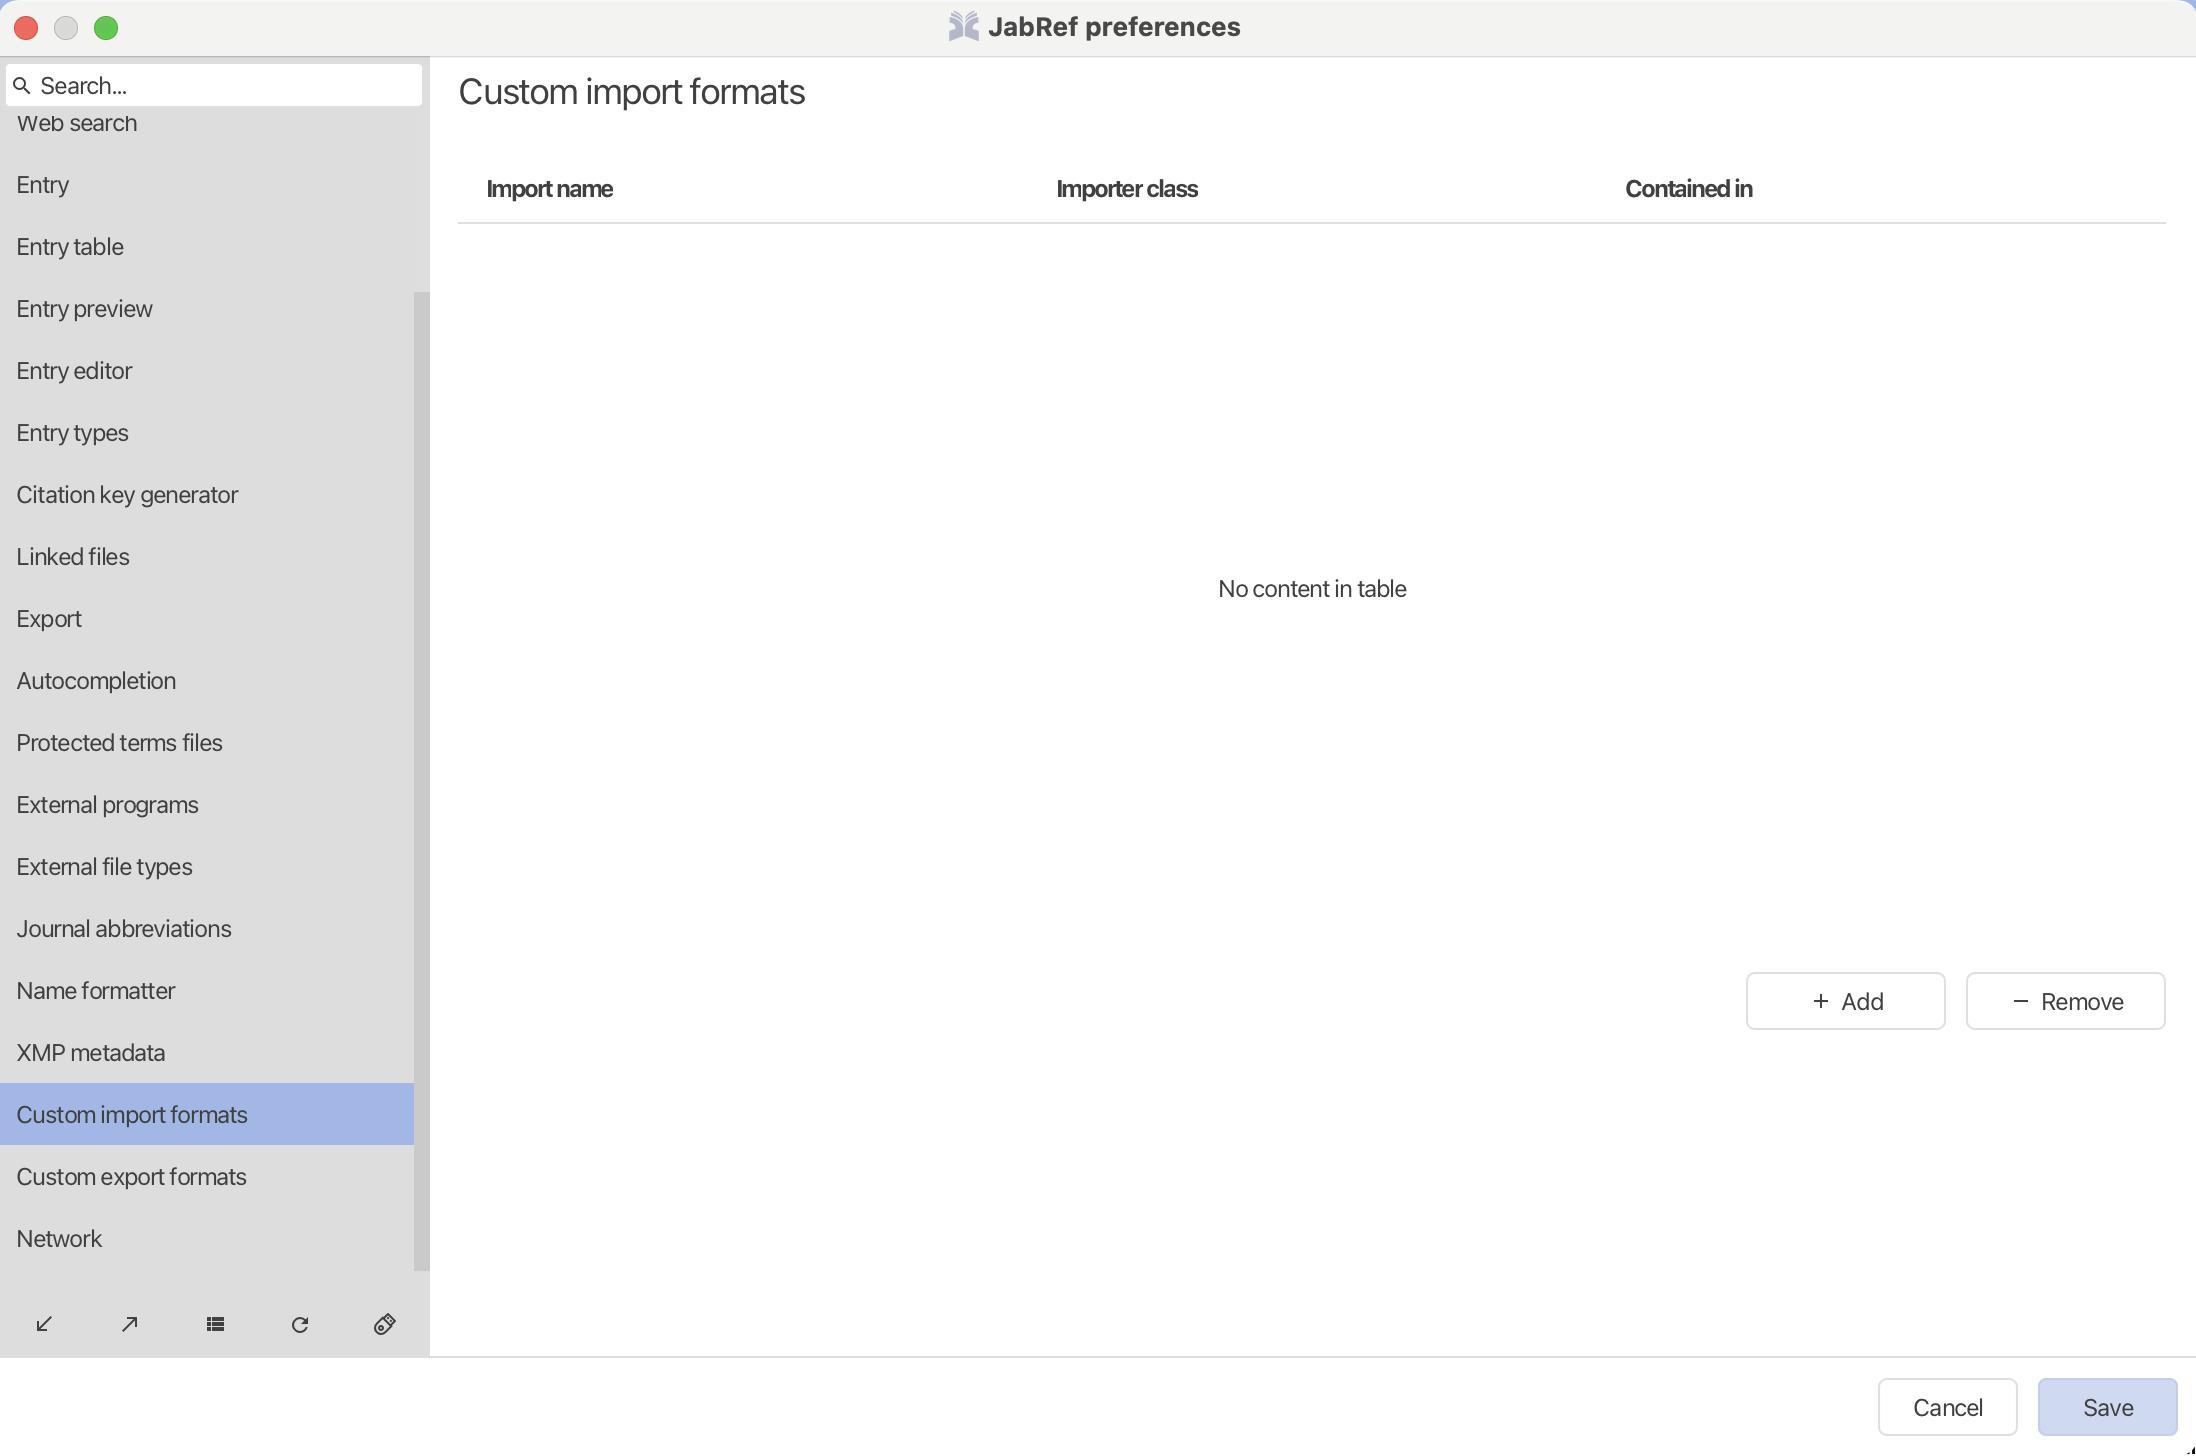
Accessibility tree:
{"name": "JabRef_preferences", "role": "AXWindow", "description": null, "role_description": "звичайне вікно", "value": null, "position": "314.00;193.00", "size": "1100;728", "children": [{"name": null, "role": "No role", "description": null, "role_description": "dialog", "value": null, "position": "0.00;28.00", "size": "1100;700", "children": [{"name": null, "role": "AXButton", "description": "Cancel", "role_description": "кнопка", "value": null, "position": "940.00;689.00", "size": "70;29", "children": []}, {"name": null, "role": "AXButton", "description": "Save", "role_description": "кнопка", "value": null, "position": "1020.00;689.00", "size": "70;29", "children": []}, {"name": null, "role": "AXTextField", "description": null, "role_description": "текстове поле", "value": "Search...", "position": "3.00;31.00", "size": "210;23", "children": [{"name": null, "role": "AXStaticText", "description": null, "role_description": "текст", "value": "Search...", "position": "21.00;35.00", "size": "43;15", "children": []}, {"name": null, "role": "AXStaticText", "description": null, "role_description": "текст", "value": "", "position": "21.00;35.00", "size": "0;15", "children": []}, {"name": null, "role": "AXStaticText", "description": null, "role_description": "текст", "value": null, "position": "6.00;35.50", "size": "12;14", "children": []}]}, {"name": null, "role": "AXTable", "description": null, "role_description": "list", "value": null, "position": "0.00;57.00", "size": "216;580", "children": [{"name": "Network", "role": "AXRow", "description": null, "role_description": "рядок таблиці", "value": null, "position": "1.00;603.50", "size": "207;31", "children": [{"name": null, "role": "AXStaticText", "description": null, "role_description": "текст", "value": "Network", "position": "9.00;611.50", "size": "43;15", "children": []}]}, {"name": "Web_search", "role": "AXRow", "description": null, "role_description": "рядок таблиці", "value": null, "position": "1.00;45.50", "size": "207;31", "children": [{"name": null, "role": "AXStaticText", "description": null, "role_description": "текст", "value": "Web search", "position": "9.00;53.50", "size": "60;15", "children": []}]}, {"name": "Entry", "role": "AXRow", "description": null, "role_description": "рядок таблиці", "value": null, "position": "1.00;76.50", "size": "207;31", "children": [{"name": null, "role": "AXStaticText", "description": null, "role_description": "текст", "value": "Entry", "position": "9.00;84.50", "size": "26;15", "children": []}]}, {"name": "Entry_table", "role": "AXRow", "description": null, "role_description": "рядок таблиці", "value": null, "position": "1.00;107.50", "size": "207;31", "children": [{"name": null, "role": "AXStaticText", "description": null, "role_description": "текст", "value": "Entry table", "position": "9.00;115.50", "size": "53;15", "children": []}]}, {"name": "Entry_preview", "role": "AXRow", "description": null, "role_description": "рядок таблиці", "value": null, "position": "1.00;138.50", "size": "207;31", "children": [{"name": null, "role": "AXStaticText", "description": null, "role_description": "текст", "value": "Entry preview", "position": "9.00;146.50", "size": "68;15", "children": []}]}, {"name": "Entry_editor", "role": "AXRow", "description": null, "role_description": "рядок таблиці", "value": null, "position": "1.00;169.50", "size": "207;31", "children": [{"name": null, "role": "AXStaticText", "description": null, "role_description": "текст", "value": "Entry editor", "position": "9.00;177.50", "size": "58;15", "children": []}]}, {"name": "Entry_types", "role": "AXRow", "description": null, "role_description": "рядок таблиці", "value": null, "position": "1.00;200.50", "size": "207;31", "children": [{"name": null, "role": "AXStaticText", "description": null, "role_description": "текст", "value": "Entry types", "position": "9.00;208.50", "size": "56;15", "children": []}]}, {"name": "Citation_key_generator", "role": "AXRow", "description": null, "role_description": "рядок таблиці", "value": null, "position": "1.00;231.50", "size": "207;31", "children": [{"name": null, "role": "AXStaticText", "description": null, "role_description": "текст", "value": "Citation key generator", "position": "9.00;239.50", "size": "110;15", "children": []}]}, {"name": "Linked_files", "role": "AXRow", "description": null, "role_description": "рядок таблиці", "value": null, "position": "1.00;262.50", "size": "207;31", "children": [{"name": null, "role": "AXStaticText", "description": null, "role_description": "текст", "value": "Linked files", "position": "9.00;270.50", "size": "56;15", "children": []}]}, {"name": "Export", "role": "AXRow", "description": null, "role_description": "рядок таблиці", "value": null, "position": "1.00;293.50", "size": "207;31", "children": [{"name": null, "role": "AXStaticText", "description": null, "role_description": "текст", "value": "Export", "position": "9.00;301.50", "size": "33;15", "children": []}]}, {"name": "Autocompletion", "role": "AXRow", "description": null, "role_description": "рядок таблиці", "value": null, "position": "1.00;324.50", "size": "207;31", "children": [{"name": null, "role": "AXStaticText", "description": null, "role_description": "текст", "value": "Autocompletion", "position": "9.00;332.50", "size": "80;15", "children": []}]}, {"name": "Protected_terms_files", "role": "AXRow", "description": null, "role_description": "рядок таблиці", "value": null, "position": "1.00;355.50", "size": "207;31", "children": [{"name": null, "role": "AXStaticText", "description": null, "role_description": "текст", "value": "Protected terms files", "position": "9.00;363.50", "size": "103;15", "children": []}]}, {"name": "External_programs", "role": "AXRow", "description": null, "role_description": "рядок таблиці", "value": null, "position": "1.00;386.50", "size": "207;31", "children": [{"name": null, "role": "AXStaticText", "description": null, "role_description": "текст", "value": "External programs", "position": "9.00;394.50", "size": "91;15", "children": []}]}, {"name": "External_file_types", "role": "AXRow", "description": null, "role_description": "рядок таблиці", "value": null, "position": "1.00;417.50", "size": "207;31", "children": [{"name": null, "role": "AXStaticText", "description": null, "role_description": "текст", "value": "External file types", "position": "9.00;425.50", "size": "88;15", "children": []}]}, {"name": "Journal_abbreviations", "role": "AXRow", "description": null, "role_description": "рядок таблиці", "value": null, "position": "1.00;448.50", "size": "207;31", "children": [{"name": null, "role": "AXStaticText", "description": null, "role_description": "текст", "value": "Journal abbreviations", "position": "9.00;456.50", "size": "107;15", "children": []}]}, {"name": "Name_formatter", "role": "AXRow", "description": null, "role_description": "рядок таблиці", "value": null, "position": "1.00;479.50", "size": "207;31", "children": [{"name": null, "role": "AXStaticText", "description": null, "role_description": "текст", "value": "Name formatter", "position": "9.00;487.50", "size": "79;15", "children": []}]}, {"name": "XMP_metadata", "role": "AXRow", "description": null, "role_description": "рядок таблиці", "value": null, "position": "1.00;510.50", "size": "207;31", "children": [{"name": null, "role": "AXStaticText", "description": null, "role_description": "текст", "value": "XMP metadata", "position": "9.00;518.50", "size": "75;15", "children": []}]}, {"name": "Custom_import_formats", "role": "AXRow", "description": null, "role_description": "рядок таблиці", "value": null, "position": "1.00;541.50", "size": "207;31", "children": [{"name": null, "role": "AXStaticText", "description": null, "role_description": "текст", "value": "Custom import formats", "position": "9.00;549.50", "size": "116;15", "children": []}]}, {"name": "Custom_export_formats", "role": "AXRow", "description": null, "role_description": "рядок таблиці", "value": null, "position": "1.00;572.50", "size": "207;31", "children": [{"name": null, "role": "AXStaticText", "description": null, "role_description": "текст", "value": "Custom export formats", "position": "9.00;580.50", "size": "115;15", "children": []}]}, {"name": null, "role": "AXScrollBar", "description": null, "role_description": "смуга прокручування", "value": 1.0, "position": "208.00;57.00", "size": "8;580", "children": [{"name": null, "role": "AXButton", "description": null, "role_description": "кнопка", "value": null, "position": "208.00;635.50", "size": "8;1", "children": []}, {"name": null, "role": "AXButton", "description": null, "role_description": "кнопка", "value": null, "position": "208.00;57.00", "size": "8;1", "children": []}, {"name": null, "role": "AXValueIndicator", "description": null, "role_description": "індикатор значення", "value": 1.0, "position": "208.00;146.00", "size": "8;490", "children": []}]}]}, {"name": null, "role": "AXButton", "description": null, "role_description": "кнопка", "value": null, "position": "3.00;648.50", "size": "40;26", "children": []}, {"name": null, "role": "AXButton", "description": null, "role_description": "кнопка", "value": null, "position": "46.00;648.50", "size": "40;26", "children": []}, {"name": null, "role": "AXButton", "description": null, "role_description": "кнопка", "value": null, "position": "88.50;648.50", "size": "40;26", "children": []}, {"name": null, "role": "AXButton", "description": null, "role_description": "кнопка", "value": null, "position": "131.00;648.50", "size": "40;26", "children": []}, {"name": null, "role": "AXCheckBox", "description": null, "role_description": "галочка", "value": 0, "position": "173.50;648.50", "size": "40;26", "children": []}, {"name": null, "role": "AXScrollArea", "description": null, "role_description": "область прокручування", "value": null, "position": "224.00;28.00", "size": "876;650", "children": [{"name": null, "role": "AXStaticText", "description": null, "role_description": "текст", "value": "Custom import formats", "position": "230.00;34.00", "size": "174;32", "children": []}, {"name": null, "role": "AXTable", "description": null, "role_description": "таблиця", "value": null, "position": "230.00;76.00", "size": "854;400", "children": [{"name": "Import_name", "role": "AXColumn", "description": null, "role_description": "стовпчик", "value": null, "position": "230.00;76.00", "size": "285;36", "children": [{"name": null, "role": "AXStaticText", "description": null, "role_description": "текст", "value": "Import name", "position": "232.00;76.00", "size": "281;36", "children": []}]}, {"name": "Importer_class", "role": "AXColumn", "description": null, "role_description": "стовпчик", "value": null, "position": "515.00;76.00", "size": "284;36", "children": [{"name": null, "role": "AXStaticText", "description": null, "role_description": "текст", "value": "Importer class", "position": "517.00;76.00", "size": "280;36", "children": []}]}, {"name": "Contained_in", "role": "AXColumn", "description": null, "role_description": "стовпчик", "value": null, "position": "799.50;76.00", "size": "284;36", "children": [{"name": null, "role": "AXStaticText", "description": null, "role_description": "текст", "value": "Contained in", "position": "801.50;76.00", "size": "280;36", "children": []}]}, {"name": null, "role": "AXStaticText", "description": null, "role_description": "текст", "value": "No content in table", "position": "610.00;286.50", "size": "94;15", "children": []}]}, {"name": null, "role": "AXButton", "description": "Add", "role_description": "кнопка", "value": null, "position": "874.00;486.00", "size": "100;29", "children": []}, {"name": null, "role": "AXButton", "description": "Remove", "role_description": "кнопка", "value": null, "position": "984.00;486.00", "size": "100;29", "children": []}]}]}, {"name": null, "role": "AXButton", "description": null, "role_description": "кнопка закривання", "value": null, "position": "7.00;6.00", "size": "14;16", "children": []}, {"name": null, "role": "AXButton", "description": null, "role_description": "кнопка оптимізації", "value": null, "position": "47.00;6.00", "size": "14;16", "children": [{"name": null, "role": "AXGroup", "description": null, "role_description": "група", "value": null, "position": "47.00;6.00", "size": "14;16", "children": [{"name": null, "role": "AXGroup", "description": null, "role_description": "group", "value": null, "position": "47.00;6.00", "size": "14;16", "children": []}]}]}, {"name": null, "role": "AXButton", "description": null, "role_description": "кнопка згортання", "value": null, "position": "27.00;6.00", "size": "14;16", "children": []}, {"name": "JabRef_preferences", "role": "AXImage", "description": null, "role_description": "зображення", "value": null, "position": "475.00;5.00", "size": "16;16", "children": []}, {"name": null, "role": "AXStaticText", "description": null, "role_description": "текст", "value": "JabRef preferences", "position": "493.00;5.00", "size": "131;16", "children": []}]}